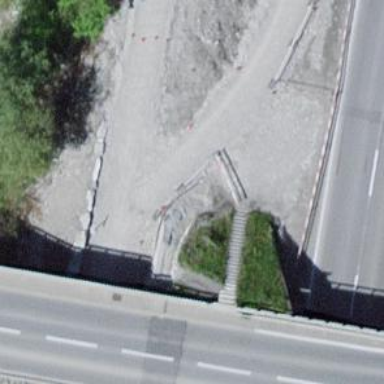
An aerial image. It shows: Set of steps on the road.